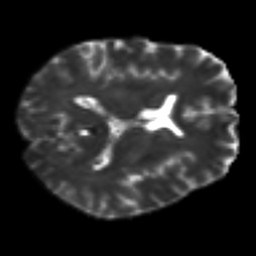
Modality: T2w
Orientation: axial
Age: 50
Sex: male
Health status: ill
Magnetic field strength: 3 T
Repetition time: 9 s
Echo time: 0.093 s